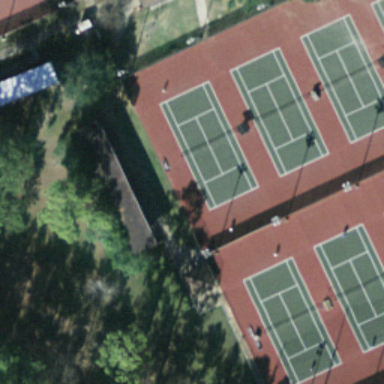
Some tennis courts arranged in lines with some plants surrounded .